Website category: book
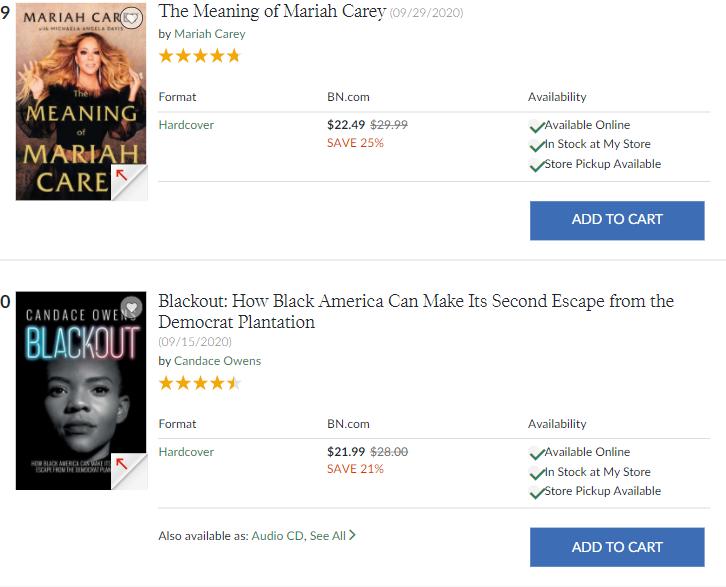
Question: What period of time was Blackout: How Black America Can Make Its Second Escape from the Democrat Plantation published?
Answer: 09/15/2020

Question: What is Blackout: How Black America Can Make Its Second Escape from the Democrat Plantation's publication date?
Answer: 09/15/2020

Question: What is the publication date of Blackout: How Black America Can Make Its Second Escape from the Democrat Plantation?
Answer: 09/15/2020

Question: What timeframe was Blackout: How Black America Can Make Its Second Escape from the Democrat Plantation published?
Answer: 09/15/2020

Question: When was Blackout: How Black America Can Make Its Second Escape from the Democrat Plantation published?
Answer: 09/15/2020

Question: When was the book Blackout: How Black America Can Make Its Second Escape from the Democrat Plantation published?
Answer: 09/15/2020

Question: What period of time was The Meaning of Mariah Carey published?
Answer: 09/29/2020

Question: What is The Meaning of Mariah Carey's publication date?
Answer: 09/29/2020

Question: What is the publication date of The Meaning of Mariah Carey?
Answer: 09/29/2020

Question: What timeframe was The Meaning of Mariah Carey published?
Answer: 09/29/2020

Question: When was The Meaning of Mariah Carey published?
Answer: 09/29/2020

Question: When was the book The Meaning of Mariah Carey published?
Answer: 09/29/2020

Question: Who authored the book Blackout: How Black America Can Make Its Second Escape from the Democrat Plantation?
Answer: Candace Owens

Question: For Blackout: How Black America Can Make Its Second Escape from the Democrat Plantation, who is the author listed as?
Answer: Candace Owens

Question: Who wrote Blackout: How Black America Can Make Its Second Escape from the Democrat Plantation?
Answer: Candace Owens

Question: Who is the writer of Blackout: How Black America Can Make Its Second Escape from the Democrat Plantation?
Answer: Candace Owens

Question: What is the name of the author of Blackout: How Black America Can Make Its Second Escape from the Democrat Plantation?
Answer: Candace Owens

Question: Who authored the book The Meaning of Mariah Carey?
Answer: Mariah Carey

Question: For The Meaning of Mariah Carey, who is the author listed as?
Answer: Mariah Carey

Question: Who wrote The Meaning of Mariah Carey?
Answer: Mariah Carey

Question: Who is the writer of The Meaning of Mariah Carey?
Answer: Mariah Carey

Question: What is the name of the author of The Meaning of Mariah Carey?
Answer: Mariah Carey

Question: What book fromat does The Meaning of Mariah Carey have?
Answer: Hardcover

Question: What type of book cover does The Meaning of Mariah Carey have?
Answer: Hardcover

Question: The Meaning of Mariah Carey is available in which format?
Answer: Hardcover

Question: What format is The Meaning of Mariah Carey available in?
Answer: Hardcover

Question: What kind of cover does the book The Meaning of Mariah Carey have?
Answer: Hardcover

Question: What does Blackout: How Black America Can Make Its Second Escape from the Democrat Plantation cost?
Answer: $21.99

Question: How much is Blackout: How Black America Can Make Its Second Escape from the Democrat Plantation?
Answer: $21.99

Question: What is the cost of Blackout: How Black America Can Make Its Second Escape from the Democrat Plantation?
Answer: $21.99

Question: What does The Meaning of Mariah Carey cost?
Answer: $22.49

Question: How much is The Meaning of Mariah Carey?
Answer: $22.49

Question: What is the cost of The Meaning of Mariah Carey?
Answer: $22.49

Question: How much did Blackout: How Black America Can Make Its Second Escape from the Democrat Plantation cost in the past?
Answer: $28.00

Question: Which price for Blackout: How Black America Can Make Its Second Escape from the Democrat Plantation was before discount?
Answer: $28.00

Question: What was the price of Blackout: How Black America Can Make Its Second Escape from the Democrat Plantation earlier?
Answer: $28.00

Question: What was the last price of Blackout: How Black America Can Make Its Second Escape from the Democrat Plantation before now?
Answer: $28.00

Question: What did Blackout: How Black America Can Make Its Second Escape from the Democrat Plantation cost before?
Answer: $28.00

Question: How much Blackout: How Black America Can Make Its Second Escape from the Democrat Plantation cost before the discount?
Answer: $28.00

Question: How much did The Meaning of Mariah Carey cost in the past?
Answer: $29.99

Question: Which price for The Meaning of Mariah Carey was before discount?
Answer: $29.99

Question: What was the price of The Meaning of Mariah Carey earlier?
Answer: $29.99

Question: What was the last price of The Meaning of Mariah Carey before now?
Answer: $29.99

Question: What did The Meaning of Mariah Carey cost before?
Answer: $29.99

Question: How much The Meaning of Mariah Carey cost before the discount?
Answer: $29.99

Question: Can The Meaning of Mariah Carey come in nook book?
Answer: no

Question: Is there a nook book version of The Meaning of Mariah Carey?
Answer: no

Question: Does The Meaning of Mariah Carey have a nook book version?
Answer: no

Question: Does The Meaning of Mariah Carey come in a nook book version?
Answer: no

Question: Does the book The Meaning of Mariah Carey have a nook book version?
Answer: no

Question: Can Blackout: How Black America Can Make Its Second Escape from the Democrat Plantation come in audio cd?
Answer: yes

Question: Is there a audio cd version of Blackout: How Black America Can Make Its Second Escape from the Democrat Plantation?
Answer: yes

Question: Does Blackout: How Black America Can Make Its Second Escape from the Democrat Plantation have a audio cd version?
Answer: yes

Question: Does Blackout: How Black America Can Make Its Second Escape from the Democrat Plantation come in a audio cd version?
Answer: yes

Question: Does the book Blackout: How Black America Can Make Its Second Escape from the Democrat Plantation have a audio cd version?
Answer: yes

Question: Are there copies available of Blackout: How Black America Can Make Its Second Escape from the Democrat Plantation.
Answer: yes

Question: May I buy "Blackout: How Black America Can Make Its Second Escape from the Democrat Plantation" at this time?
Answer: yes

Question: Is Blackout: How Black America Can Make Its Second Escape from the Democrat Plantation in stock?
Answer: yes

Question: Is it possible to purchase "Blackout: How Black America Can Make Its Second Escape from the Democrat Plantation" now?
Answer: yes

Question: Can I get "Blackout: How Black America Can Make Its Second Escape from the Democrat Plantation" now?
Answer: yes

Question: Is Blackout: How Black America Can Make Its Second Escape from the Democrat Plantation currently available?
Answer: yes

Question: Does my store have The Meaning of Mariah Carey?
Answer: yes

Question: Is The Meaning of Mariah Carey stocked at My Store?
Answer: yes

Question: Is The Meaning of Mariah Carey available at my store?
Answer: yes